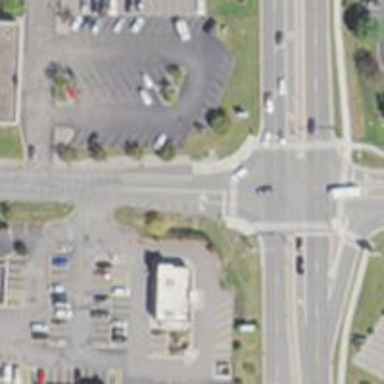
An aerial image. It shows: Marked road crossing.